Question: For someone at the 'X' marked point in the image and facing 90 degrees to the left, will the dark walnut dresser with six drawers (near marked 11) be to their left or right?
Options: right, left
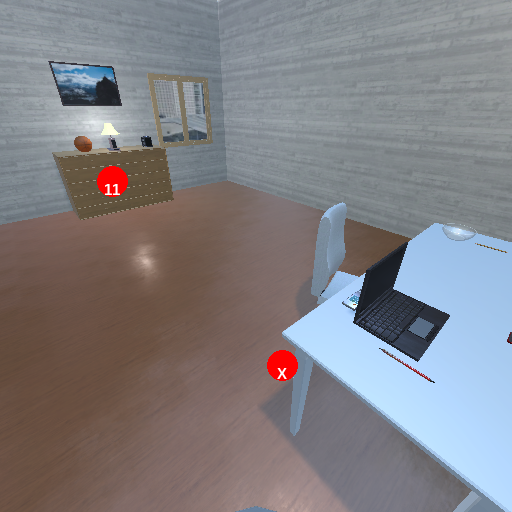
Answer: right